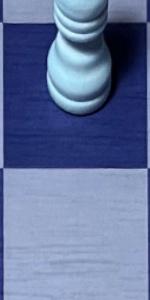
Label: Empty